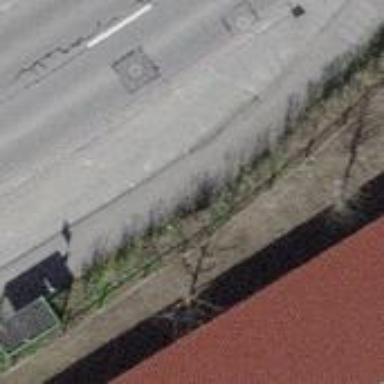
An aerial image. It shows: Platform for public transport is situated by the road.